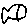
Label: fish